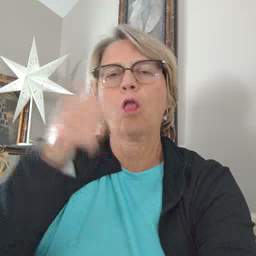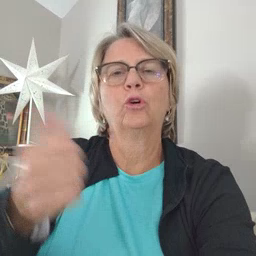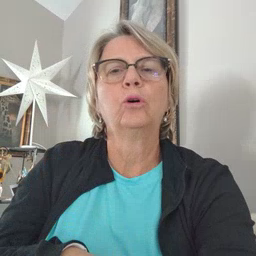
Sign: another